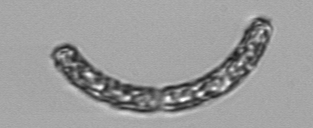
Label: Guinardia_striata